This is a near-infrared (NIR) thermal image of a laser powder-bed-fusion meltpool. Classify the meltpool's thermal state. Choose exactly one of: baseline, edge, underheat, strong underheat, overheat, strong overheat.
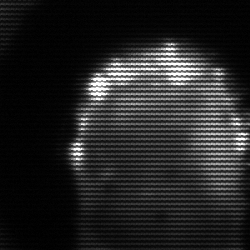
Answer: baseline